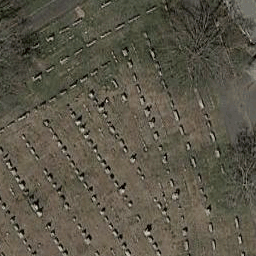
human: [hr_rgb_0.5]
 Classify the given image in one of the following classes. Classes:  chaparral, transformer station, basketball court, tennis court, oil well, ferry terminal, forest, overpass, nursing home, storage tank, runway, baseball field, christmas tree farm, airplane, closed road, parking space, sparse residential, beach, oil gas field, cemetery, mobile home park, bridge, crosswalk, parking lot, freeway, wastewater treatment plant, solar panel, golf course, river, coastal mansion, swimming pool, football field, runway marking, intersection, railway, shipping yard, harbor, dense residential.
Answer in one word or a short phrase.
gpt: cemetery